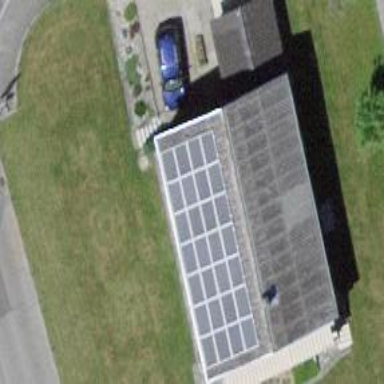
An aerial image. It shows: Solar power generator with photovoltaic panels.